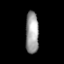
Tissue: prostate
Cell type: T cells
Senescence score: 0.6974
Nuclear area (px): 536
Mean DAPI intensity: 157.013